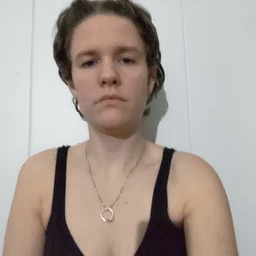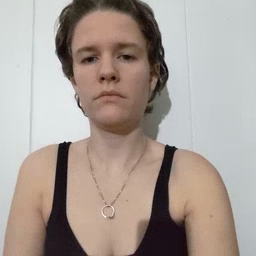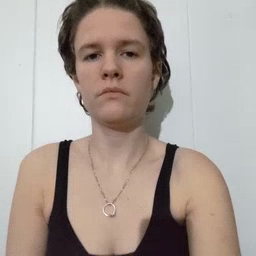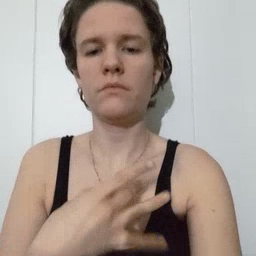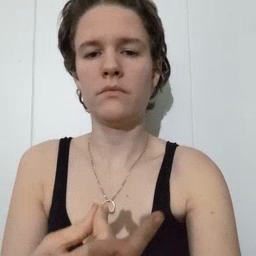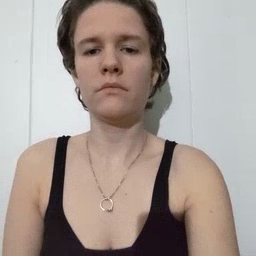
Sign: like